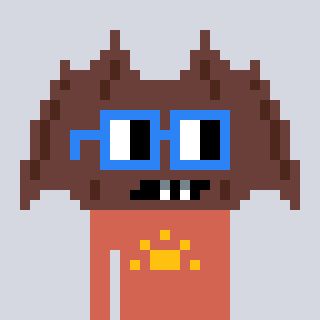
a pixel art character with square blue glasses, a bat-shaped head and a peachy-colored body on a cool background